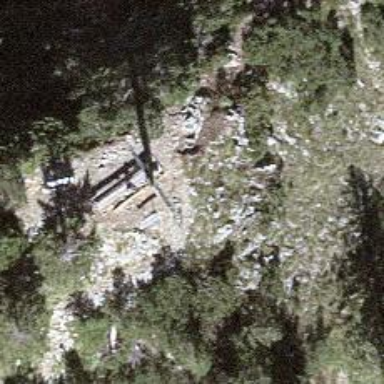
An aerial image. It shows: Historic wayside cross.